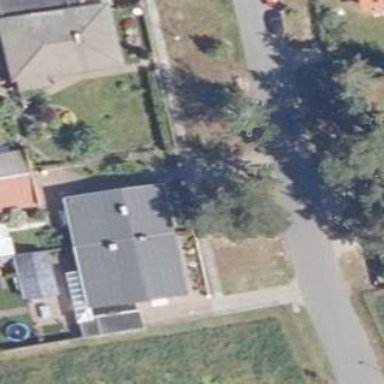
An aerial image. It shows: Semi-detached house.